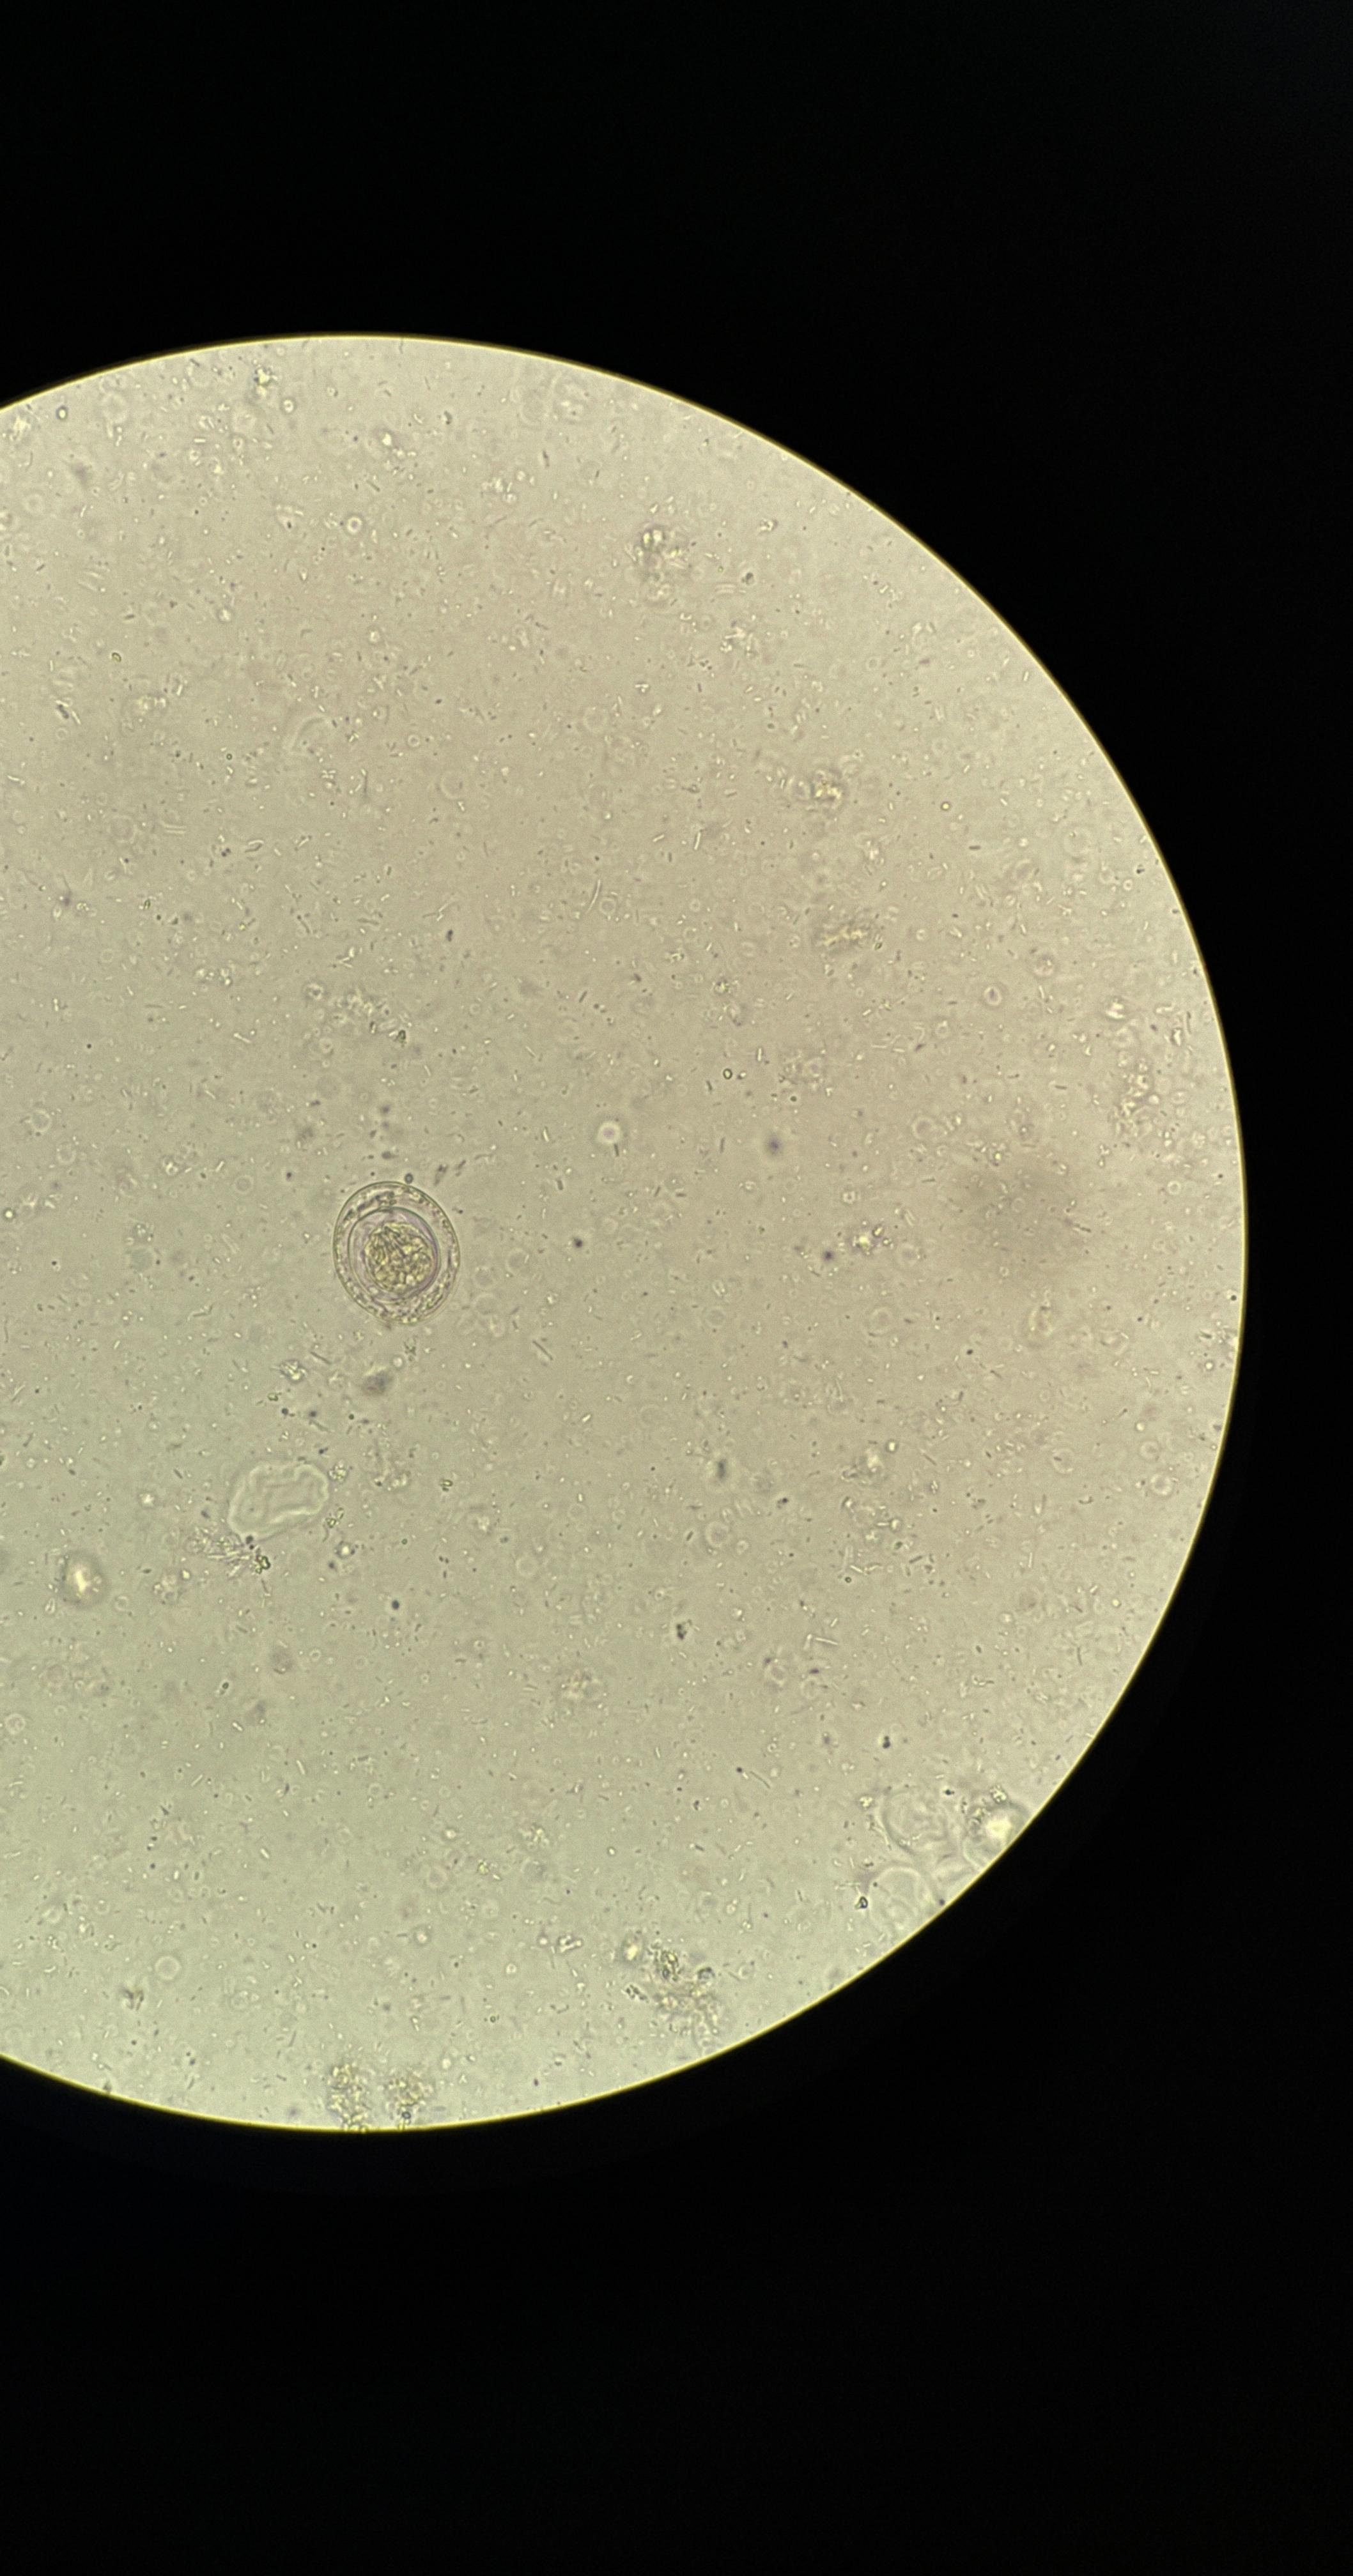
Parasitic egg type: Hymenolepis nana